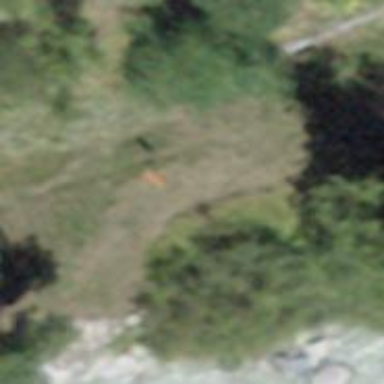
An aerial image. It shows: Pole supporting roof covering pipeline marker.